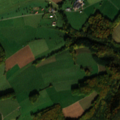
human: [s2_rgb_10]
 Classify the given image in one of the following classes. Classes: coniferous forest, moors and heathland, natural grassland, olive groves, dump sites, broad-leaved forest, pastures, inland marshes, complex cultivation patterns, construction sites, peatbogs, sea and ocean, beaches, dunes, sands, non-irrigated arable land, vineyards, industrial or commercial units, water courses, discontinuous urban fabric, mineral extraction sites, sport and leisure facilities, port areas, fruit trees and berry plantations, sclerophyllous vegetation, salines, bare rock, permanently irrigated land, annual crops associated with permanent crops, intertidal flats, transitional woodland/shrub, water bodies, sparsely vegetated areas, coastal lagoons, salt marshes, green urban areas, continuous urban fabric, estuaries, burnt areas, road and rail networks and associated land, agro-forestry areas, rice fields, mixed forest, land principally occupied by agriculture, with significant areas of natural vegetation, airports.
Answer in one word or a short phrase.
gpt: pastures, broad-leaved forest